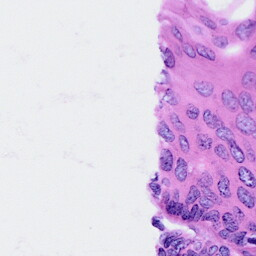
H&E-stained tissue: Cervix